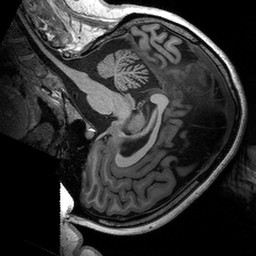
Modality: T1w
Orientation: sagittal
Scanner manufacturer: siemens
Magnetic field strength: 3 T
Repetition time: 2.53 s
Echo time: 0.00288 s